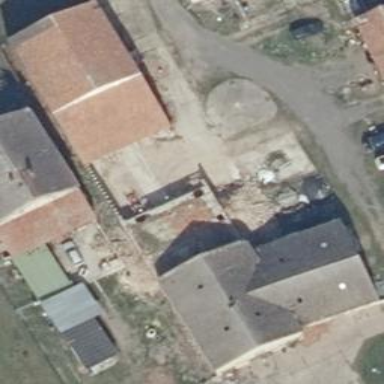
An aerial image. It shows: Rural barn.